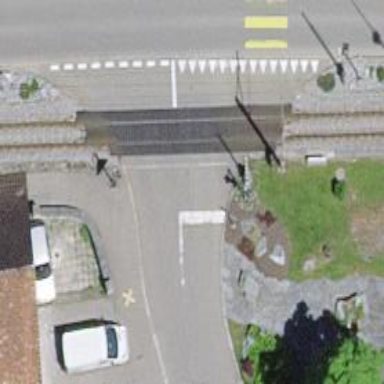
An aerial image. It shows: Full barrier level crossing on railway.